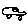
Label: car